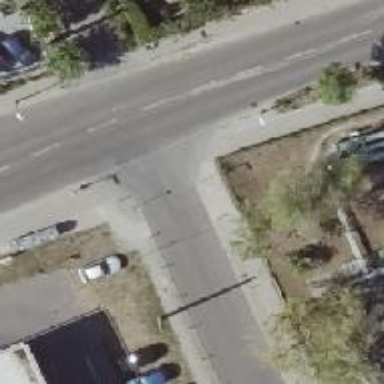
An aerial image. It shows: Unmarked road crossing.